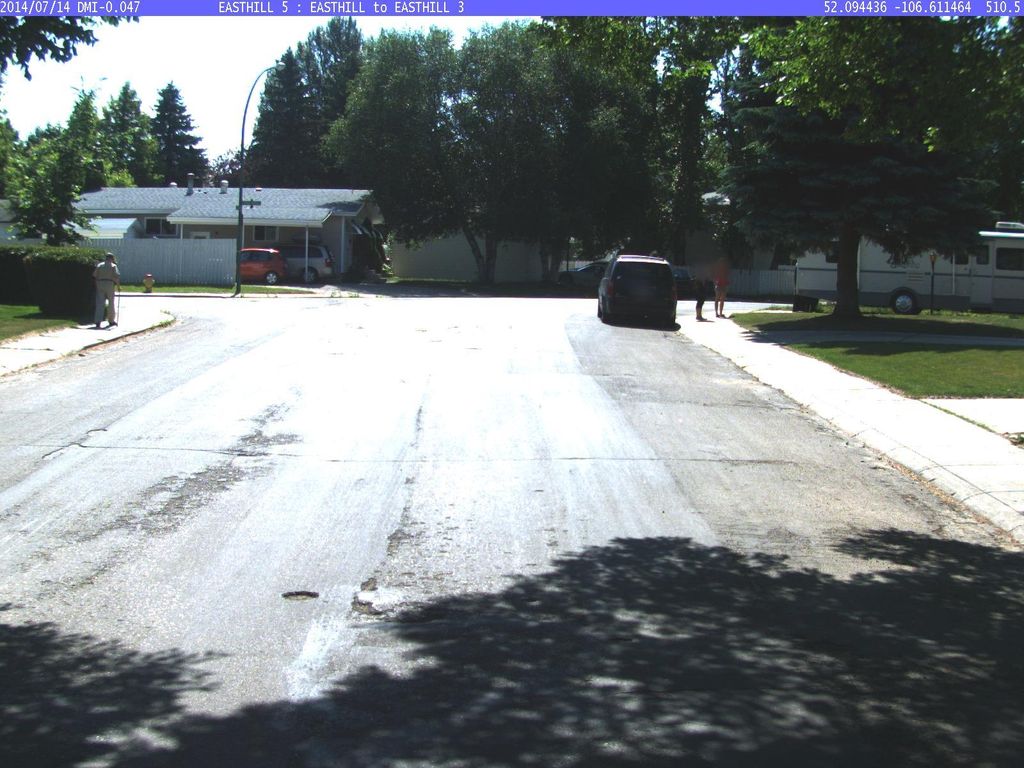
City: saskatoon